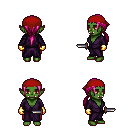
a pixel art fantasy rpg character, female body template, orc, green skin, purple robe, red pants, pink ponytail hairstyle, red bandana, gold gloves, dagger, four views (front, back, left, right), 2x2 character sprite sheet, small pixel art, hard edges, no anti-aliasing